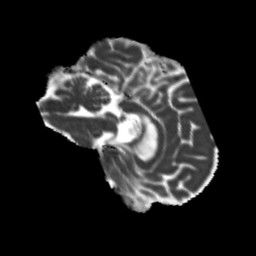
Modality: MD
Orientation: sagittal
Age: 60
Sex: male
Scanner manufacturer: siemens
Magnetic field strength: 3 T
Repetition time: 5.25 s
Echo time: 0.08 s